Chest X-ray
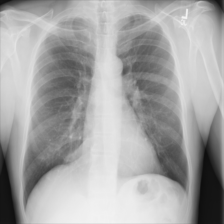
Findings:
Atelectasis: negative
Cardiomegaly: negative
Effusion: negative
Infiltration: negative
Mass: negative
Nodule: negative
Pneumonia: negative
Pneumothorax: negative
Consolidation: negative
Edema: negative
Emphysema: negative
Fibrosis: negative
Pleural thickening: negative
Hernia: negative